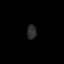
Tissue: lung
Cell type: Epithelial cells
Senescence score: 0.6019
Nuclear area (px): 135
Mean DAPI intensity: 43.052